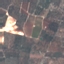
Land use / land cover: PermanentCrop